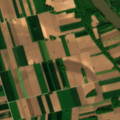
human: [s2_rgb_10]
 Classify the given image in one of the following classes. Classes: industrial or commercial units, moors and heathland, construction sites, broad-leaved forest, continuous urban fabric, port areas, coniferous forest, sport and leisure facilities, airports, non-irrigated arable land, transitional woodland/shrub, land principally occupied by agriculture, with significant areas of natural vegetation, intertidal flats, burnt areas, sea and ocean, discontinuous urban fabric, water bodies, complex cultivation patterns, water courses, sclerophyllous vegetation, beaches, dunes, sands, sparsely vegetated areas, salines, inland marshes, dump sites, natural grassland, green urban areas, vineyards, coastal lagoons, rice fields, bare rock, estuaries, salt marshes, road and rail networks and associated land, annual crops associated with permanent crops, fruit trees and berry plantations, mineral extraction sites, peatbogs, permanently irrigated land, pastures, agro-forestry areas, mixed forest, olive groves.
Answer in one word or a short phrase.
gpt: non-irrigated arable land, complex cultivation patterns, land principally occupied by agriculture, with significant areas of natural vegetation, broad-leaved forest, water courses